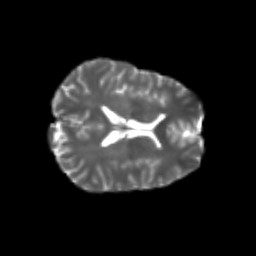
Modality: T2w
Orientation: axial
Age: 24
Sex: male
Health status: healthy
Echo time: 0.074 s